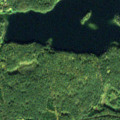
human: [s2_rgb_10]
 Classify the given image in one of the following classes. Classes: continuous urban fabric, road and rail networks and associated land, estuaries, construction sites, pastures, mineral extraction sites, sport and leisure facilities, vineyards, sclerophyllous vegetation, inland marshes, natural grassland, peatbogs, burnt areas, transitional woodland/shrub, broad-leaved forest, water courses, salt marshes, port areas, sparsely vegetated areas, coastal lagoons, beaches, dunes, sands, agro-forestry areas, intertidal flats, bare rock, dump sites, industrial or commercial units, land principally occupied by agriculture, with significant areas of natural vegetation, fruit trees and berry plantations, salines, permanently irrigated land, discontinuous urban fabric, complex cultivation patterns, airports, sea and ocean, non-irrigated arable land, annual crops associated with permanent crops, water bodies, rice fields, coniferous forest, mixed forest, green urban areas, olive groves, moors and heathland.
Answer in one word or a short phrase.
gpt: land principally occupied by agriculture, with significant areas of natural vegetation, coniferous forest, water bodies